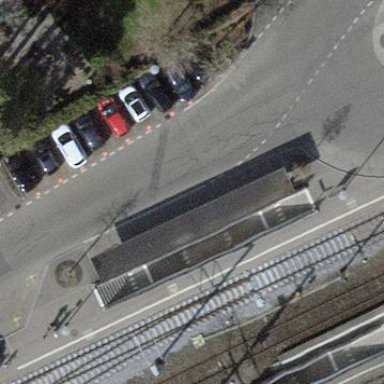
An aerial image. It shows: Street-side parking with park and ride facility.